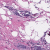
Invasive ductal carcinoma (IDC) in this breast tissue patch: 0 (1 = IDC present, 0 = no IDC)